Question: Here is the snapshoot of my form. The input values under LPO (1st column) are hidden, I just showed them here to show complete form.

if color_id (first left most inputbox) is 37 its DB value is 'BB552' as displayed. And if its 3, the value of that color is 'BB110', but when its 0, it means a user has selected Custom and written a value by him self in the third row it is 'FFBBBAA'.
I need to submit the form to PHP
The field names are as follows
'''
color_id[] <-- Hidden input
order_id[] <-- Hidden input
subcolor_id[] <-- Select
subcolor_string[] <-- Input
material_id[] <-- Select
weight[] <-- input
'''
When I post the form, in PHP
'''
<?PHP
$count = count($_POST['weight']);
for($i = 0; $i < $count; $i++){
$color_id = $_POST['color_id'][$i];
$order_id = $_POST['order_id'][$i];
$material_id = $_POST['material_id'][$i];
$weight = $_POST['weight'][$i];
// i can count one post item and can iterate over all.
if($color_id == 0){
$color_id = $_POST['subcolor_id'][$i]; // this give me wrong result;
}
}
'''
So when 0 is there, admin approving this form, can leave it to custom or change the color back to some value from DB
I want to know what are the possibilities for getting the proper sub color values if first hidden input 'color_id' has 0.
So far the one which I thought of is to add two more hidden fields in Sub Color columns to match their index, but this will require me to completely re-write the 'del sub color' code
Is there any other way which can save me from doing lots of alterations to this form?
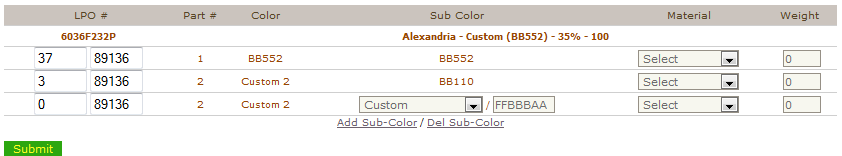
Answer: Your other option is to declare another iterator '$j' outside of the loop, starting at 0, and manually incrementing that iterator after you read a subcolor each time. Then it should always be the index of the next 'subcolor_id' you need to read.